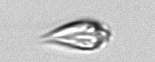
Label: Oxytoxum